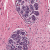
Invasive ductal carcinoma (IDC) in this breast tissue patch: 0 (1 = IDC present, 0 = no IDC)